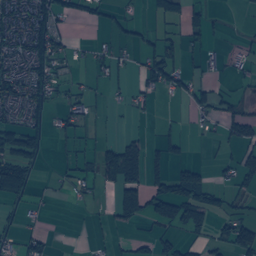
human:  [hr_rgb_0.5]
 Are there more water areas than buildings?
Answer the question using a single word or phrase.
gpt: no

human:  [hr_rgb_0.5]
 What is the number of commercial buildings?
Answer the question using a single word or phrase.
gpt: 13

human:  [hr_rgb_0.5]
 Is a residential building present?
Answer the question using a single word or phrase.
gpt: yes

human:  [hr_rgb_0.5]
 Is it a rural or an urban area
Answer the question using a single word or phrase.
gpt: urban

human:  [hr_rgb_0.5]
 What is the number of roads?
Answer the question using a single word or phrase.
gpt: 402

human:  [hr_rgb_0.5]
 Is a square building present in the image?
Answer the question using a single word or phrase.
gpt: no

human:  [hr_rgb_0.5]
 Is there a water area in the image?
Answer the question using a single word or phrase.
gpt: yes

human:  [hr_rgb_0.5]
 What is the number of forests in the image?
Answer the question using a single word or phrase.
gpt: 143

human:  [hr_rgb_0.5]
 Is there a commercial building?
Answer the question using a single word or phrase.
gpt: yes

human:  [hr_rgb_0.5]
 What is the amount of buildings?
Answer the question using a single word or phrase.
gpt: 1799

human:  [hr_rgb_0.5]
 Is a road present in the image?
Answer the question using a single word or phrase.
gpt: yes

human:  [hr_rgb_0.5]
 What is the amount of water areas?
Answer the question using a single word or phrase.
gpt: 35

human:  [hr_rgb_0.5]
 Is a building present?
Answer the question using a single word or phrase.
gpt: yes

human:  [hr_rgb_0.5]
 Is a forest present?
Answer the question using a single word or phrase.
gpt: yes

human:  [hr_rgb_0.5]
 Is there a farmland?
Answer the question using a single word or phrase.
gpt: yes

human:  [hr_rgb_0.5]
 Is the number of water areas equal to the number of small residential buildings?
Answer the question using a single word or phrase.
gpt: no

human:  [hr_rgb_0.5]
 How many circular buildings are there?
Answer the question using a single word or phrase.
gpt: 0

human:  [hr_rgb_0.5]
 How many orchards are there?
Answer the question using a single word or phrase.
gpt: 5

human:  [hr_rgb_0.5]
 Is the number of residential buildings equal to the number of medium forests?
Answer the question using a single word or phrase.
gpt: no

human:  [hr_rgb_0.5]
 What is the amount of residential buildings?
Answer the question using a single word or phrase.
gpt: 1774

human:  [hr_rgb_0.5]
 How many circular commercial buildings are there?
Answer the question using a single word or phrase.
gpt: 0

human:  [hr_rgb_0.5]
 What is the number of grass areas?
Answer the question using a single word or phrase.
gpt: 223

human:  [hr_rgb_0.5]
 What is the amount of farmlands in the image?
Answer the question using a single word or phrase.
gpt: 41

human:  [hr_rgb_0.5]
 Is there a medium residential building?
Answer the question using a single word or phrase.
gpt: yes

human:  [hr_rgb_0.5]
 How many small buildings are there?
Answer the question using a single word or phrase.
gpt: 1790

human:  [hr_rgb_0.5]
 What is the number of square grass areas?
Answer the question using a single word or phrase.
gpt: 0

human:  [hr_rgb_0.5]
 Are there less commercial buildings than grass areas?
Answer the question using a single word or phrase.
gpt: yes

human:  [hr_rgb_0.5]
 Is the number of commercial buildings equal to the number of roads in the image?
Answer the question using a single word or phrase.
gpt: no

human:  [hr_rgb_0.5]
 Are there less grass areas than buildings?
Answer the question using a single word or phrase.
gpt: yes

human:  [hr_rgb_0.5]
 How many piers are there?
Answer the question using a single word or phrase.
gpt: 2

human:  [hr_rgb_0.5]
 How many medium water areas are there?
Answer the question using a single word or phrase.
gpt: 6

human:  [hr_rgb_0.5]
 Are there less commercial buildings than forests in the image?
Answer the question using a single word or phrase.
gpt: yes

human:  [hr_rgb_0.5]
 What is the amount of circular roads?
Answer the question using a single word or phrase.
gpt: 0

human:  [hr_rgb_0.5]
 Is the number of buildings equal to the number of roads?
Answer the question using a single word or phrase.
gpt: no

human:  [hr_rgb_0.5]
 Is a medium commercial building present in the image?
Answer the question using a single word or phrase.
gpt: no

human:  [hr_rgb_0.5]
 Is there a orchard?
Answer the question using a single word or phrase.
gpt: yes

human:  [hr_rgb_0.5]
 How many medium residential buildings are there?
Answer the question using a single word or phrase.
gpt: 9

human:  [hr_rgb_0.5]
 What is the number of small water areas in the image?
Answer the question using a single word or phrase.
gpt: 22

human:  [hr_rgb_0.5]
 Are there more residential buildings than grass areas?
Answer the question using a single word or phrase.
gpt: yes

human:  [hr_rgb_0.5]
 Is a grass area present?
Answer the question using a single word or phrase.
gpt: yes

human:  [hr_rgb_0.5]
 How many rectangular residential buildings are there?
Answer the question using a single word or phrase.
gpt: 873

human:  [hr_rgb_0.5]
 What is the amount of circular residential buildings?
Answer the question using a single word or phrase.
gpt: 0

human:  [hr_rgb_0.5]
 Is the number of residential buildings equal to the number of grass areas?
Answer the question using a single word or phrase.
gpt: no

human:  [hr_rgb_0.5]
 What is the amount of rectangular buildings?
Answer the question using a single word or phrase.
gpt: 888

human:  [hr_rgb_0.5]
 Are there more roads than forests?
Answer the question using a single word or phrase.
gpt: yes

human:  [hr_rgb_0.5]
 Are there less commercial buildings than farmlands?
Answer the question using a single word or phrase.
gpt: yes

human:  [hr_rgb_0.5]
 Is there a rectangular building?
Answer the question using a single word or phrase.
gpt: yes

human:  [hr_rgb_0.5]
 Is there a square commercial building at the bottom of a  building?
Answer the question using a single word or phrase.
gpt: no

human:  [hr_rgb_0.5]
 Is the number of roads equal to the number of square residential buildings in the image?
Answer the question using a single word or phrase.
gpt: no

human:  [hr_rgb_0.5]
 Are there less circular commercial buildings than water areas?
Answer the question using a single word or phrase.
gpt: yes

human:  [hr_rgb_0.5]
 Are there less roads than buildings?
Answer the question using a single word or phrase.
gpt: yes

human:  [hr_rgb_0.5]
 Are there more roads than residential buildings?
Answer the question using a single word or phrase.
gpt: no

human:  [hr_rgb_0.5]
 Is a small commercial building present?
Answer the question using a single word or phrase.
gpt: yes

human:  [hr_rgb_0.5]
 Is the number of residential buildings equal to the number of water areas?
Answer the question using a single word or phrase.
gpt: no

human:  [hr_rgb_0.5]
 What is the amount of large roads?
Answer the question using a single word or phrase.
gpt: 0

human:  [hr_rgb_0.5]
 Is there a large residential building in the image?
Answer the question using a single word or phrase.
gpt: no

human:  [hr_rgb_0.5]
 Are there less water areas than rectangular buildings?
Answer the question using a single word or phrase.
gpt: yes

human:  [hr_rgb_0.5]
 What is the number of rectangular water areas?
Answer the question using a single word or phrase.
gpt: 9

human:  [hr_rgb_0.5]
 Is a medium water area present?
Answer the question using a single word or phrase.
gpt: yes

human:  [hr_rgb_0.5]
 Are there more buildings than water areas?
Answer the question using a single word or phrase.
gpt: yes

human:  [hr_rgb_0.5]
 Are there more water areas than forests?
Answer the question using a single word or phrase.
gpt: no

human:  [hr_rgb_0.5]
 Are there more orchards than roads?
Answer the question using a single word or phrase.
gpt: no

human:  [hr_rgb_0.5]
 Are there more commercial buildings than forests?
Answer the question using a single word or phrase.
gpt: no

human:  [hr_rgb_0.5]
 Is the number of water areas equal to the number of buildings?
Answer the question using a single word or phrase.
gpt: no